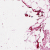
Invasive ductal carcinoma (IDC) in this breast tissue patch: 0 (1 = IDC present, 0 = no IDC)